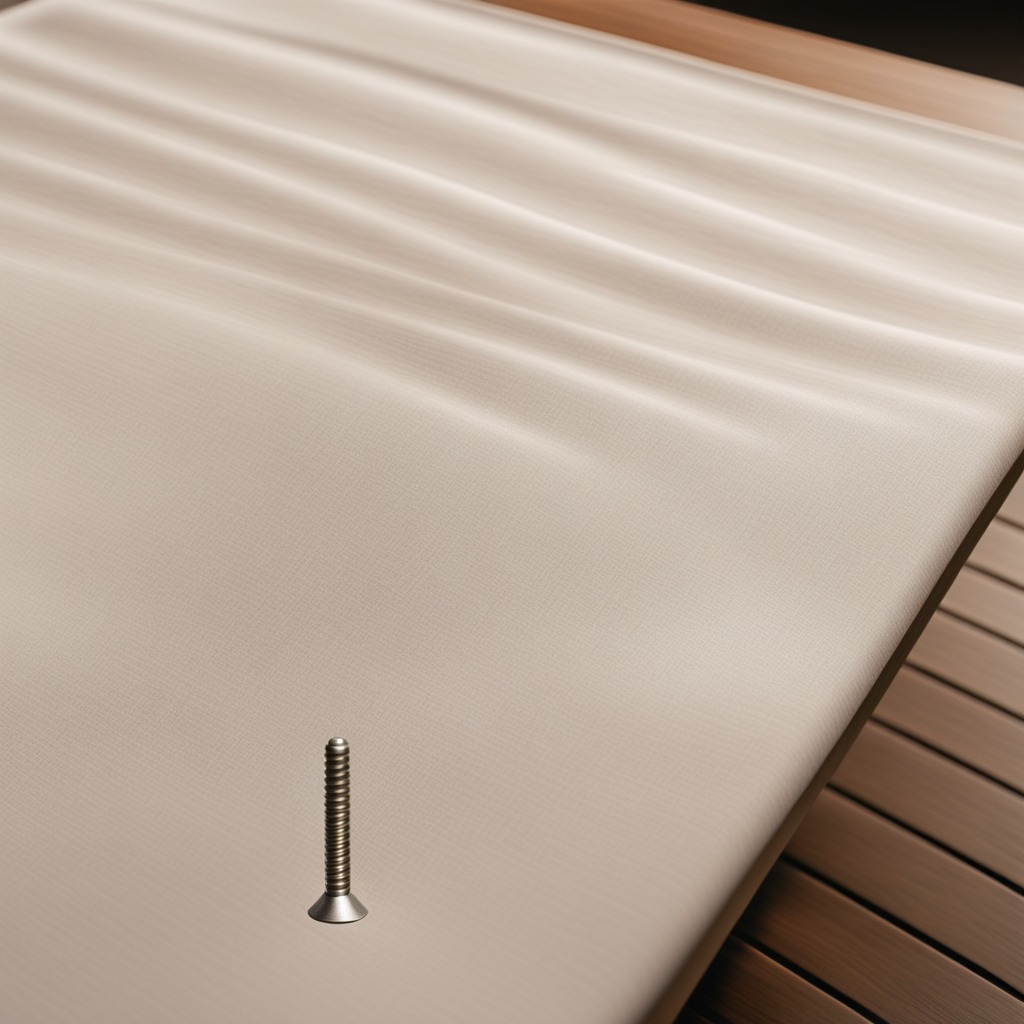
A metal screw lying on a wooden table in an outdoor workshop during daytime bright natural light soft shadows worn but beneath the cloth